Question: I need to stretch image inside div element.
So on the site: <URL> there is background image

for "fc-container" div element:
'''
.fc-container {
background-image:url('../images/bg_1400.png');
background-repeat:no-repeat;
margin:0px;
background-size: cover;
}
'''
I need it works exactly like this <URL> , but inside my "fc-container" div element. Currently a lot of image is hidden below the bottom bar.
I tried different ways but can't fix that.
Appreciate any help. Thanks a lot!
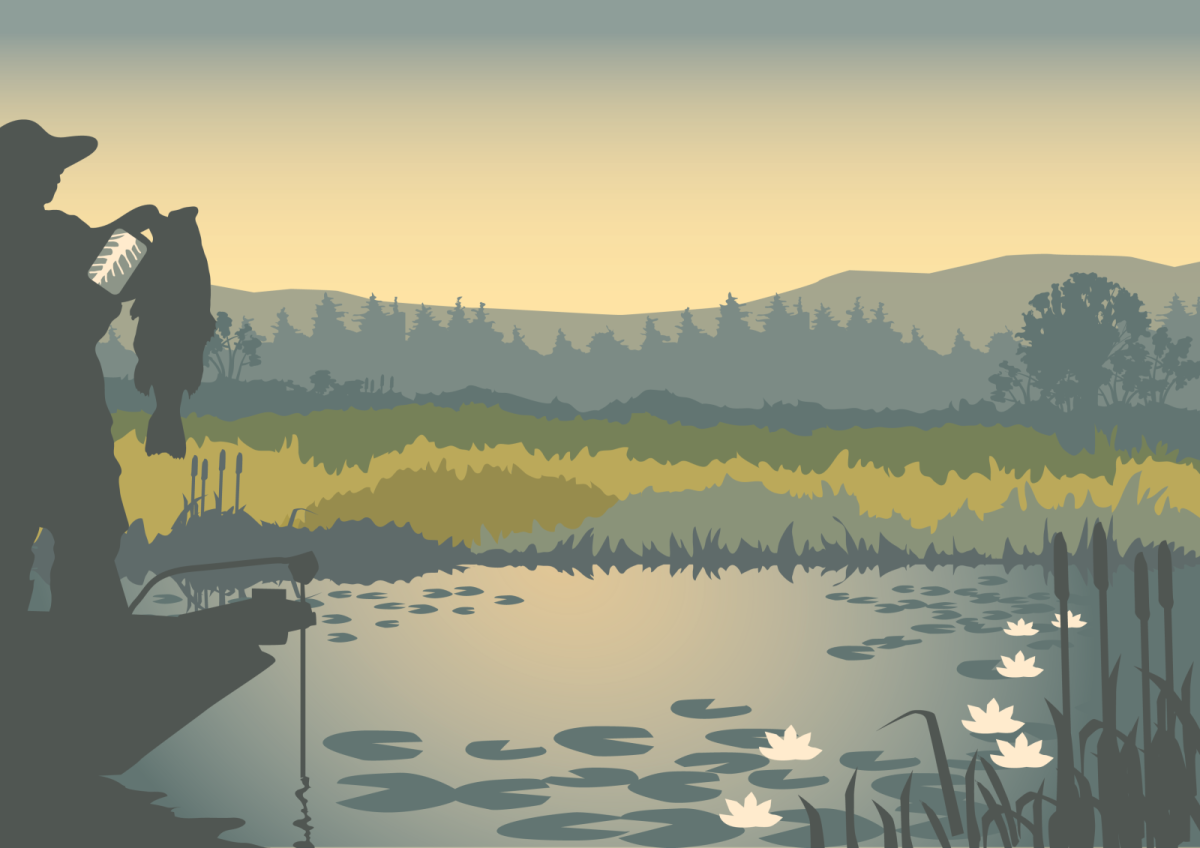
Answer: On the your example site, they haven't used CSS alone to create their background, they've used a wrapper that contains a image that is then stretched to fill the whole screen. Here's the required HTML code:
'''
<div class="backgroundimagewrapper">
<img class="backgroundimage" src="http://fishcacher.sytes.net/images/bg_1200.png" />
</div>
'''
And here's the CSS
'''
.backgroundimagewrapper{
position: absolute; /* So we can position our div precisely */
left: 0; /* Move it to the top-left */
top: 0;
z-index: -100; /* Make it appear behind other elements */
padding: 0; /* Make sure we don't have any white space around the edges */
margin: 0;
width: 100%; /* Make it fill our whole screen */
height: 100%;
}
.backgroundimage{
width: 100%; /* Make the image fill the whole div */
height: 100%;
}
'''
That's how they've done it on the website you've linked.
Anyway, here's a JSFiddle with the code: <URL>